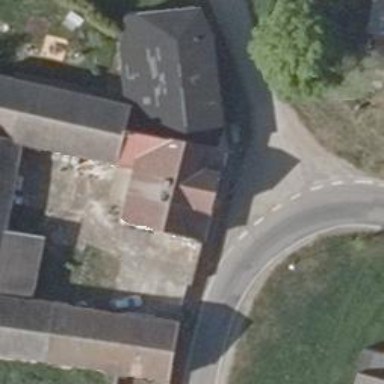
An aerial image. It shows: Simple and straightforward house.